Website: macys
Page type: billing-address
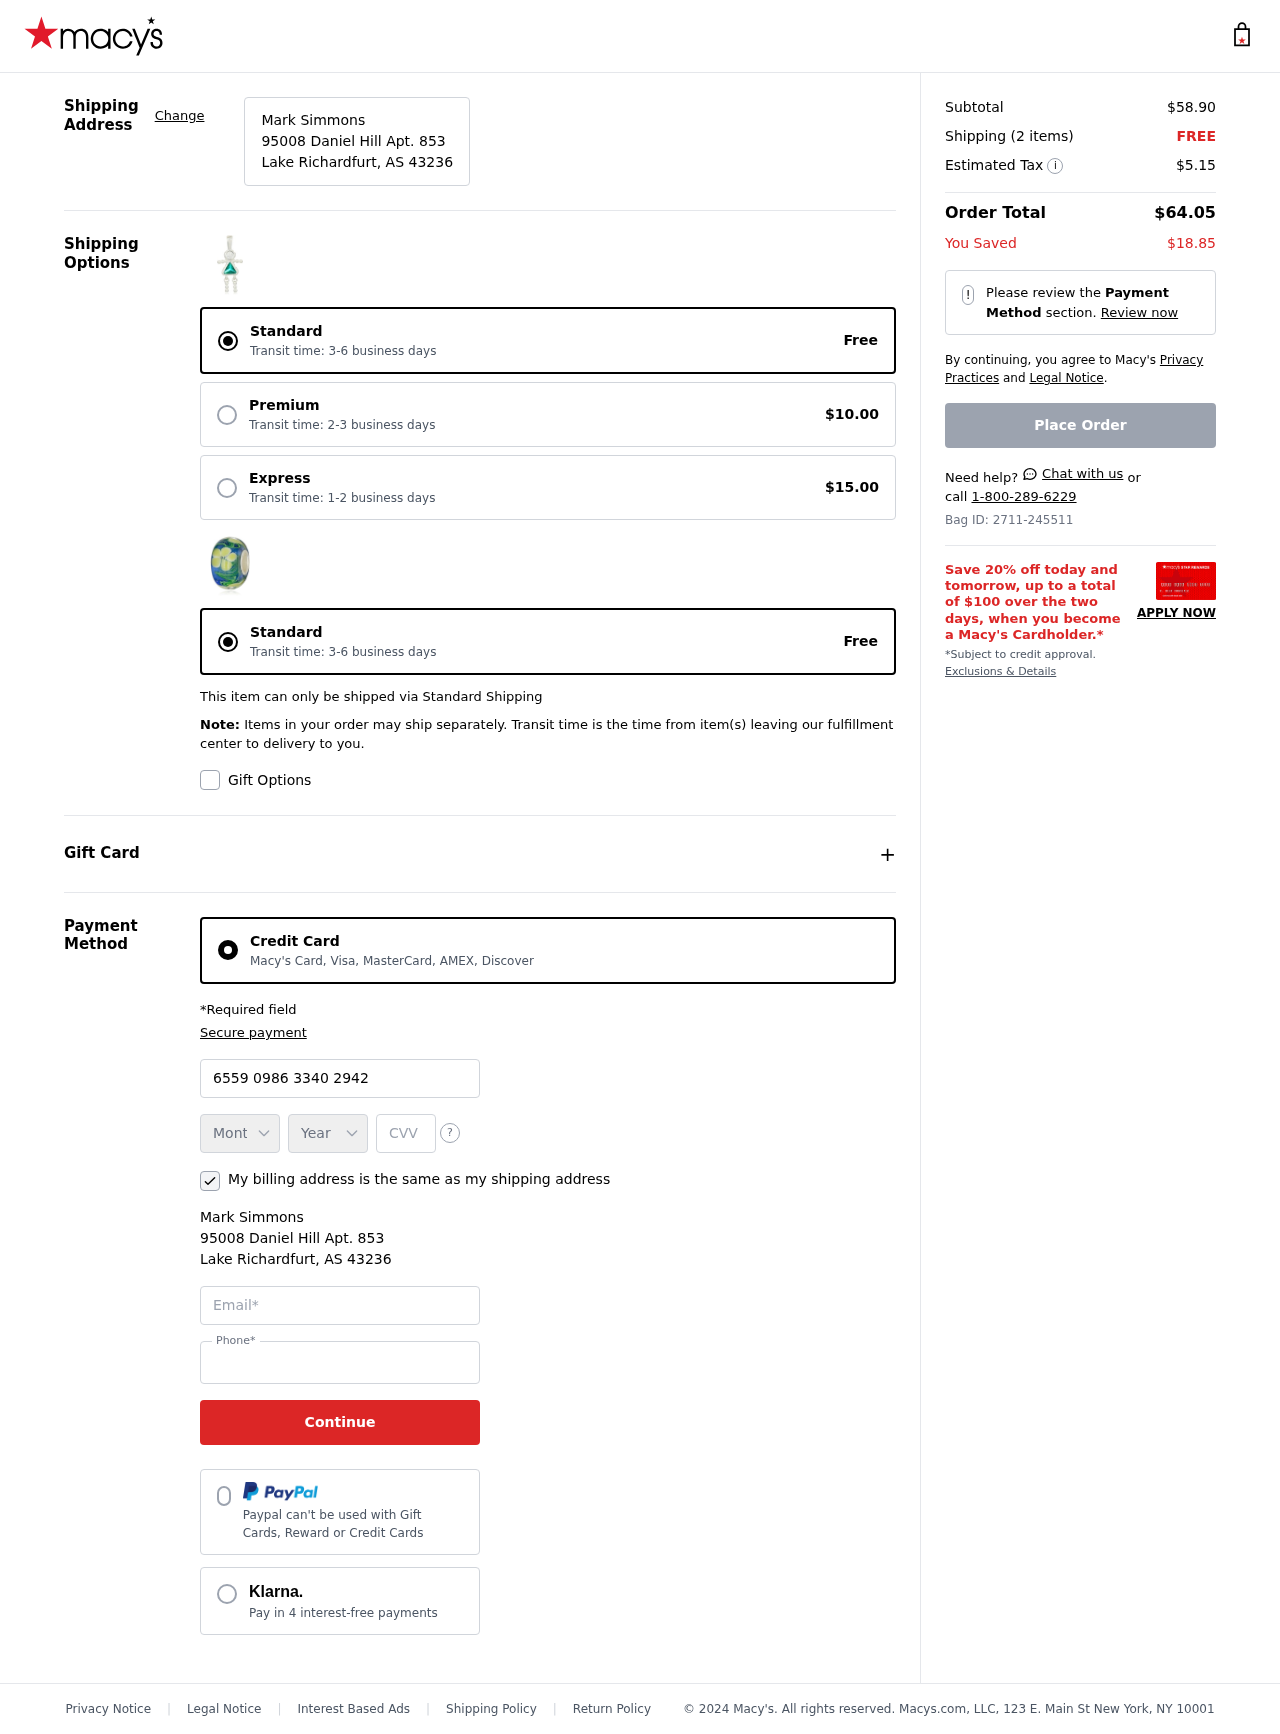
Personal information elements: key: PII_CARD_CVV
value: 748
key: PII_CARD_EXPIRY_MONTH
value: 10
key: PII_CARD_EXPIRY_YEAR
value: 28
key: PII_CARD_NUMBER
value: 6559 0986 3340 2942
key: PII_CITY_STATE_ZIP
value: Lake Richardfurt, AS 43236
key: PII_EMAIL
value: mark.simmons@yahoo.com
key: PII_FULLNAME
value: Mark Simmons
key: PII_PHONE
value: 8417556411
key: PII_STREET
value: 95008 Daniel Hill Apt. 853
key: PII_FULLNAME2
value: Mark Simmons
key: PII_CITY
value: Lake Richardfurt
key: PII_STATE
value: AS
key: PII_STATE_ABBR
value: AS
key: PII_POSTCODE
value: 43236
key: PII_POSTCODE_FULL
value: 43236
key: PII_CITY_STATE
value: Lake Richardfurt, AS
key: PII_POSTCODE_NUMERIC
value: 43236
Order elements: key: ORDER_SUBTOTAL
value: $58.90
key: ORDER_NUM_ITEMS
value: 2
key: ORDER_SHIPPING_COST
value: FREE
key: ORDER_TAX
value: $5.15
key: ORDER_TOTAL
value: $64.05
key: ORDER_SAVINGS
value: $18.85
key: ORDER_ID
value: Bag ID: 2711-245511